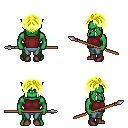
a pixel art fantasy rpg character, male body template, orc, green skin, maroon sleeveless shirt, teal pants, gold parted hairstyle, maroon shoes, spear, four views (front, back, left, right), 2x2 character sprite sheet, small pixel art, hard edges, no anti-aliasing